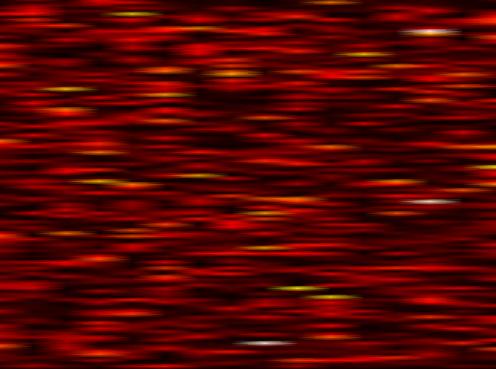
Label: UFMC